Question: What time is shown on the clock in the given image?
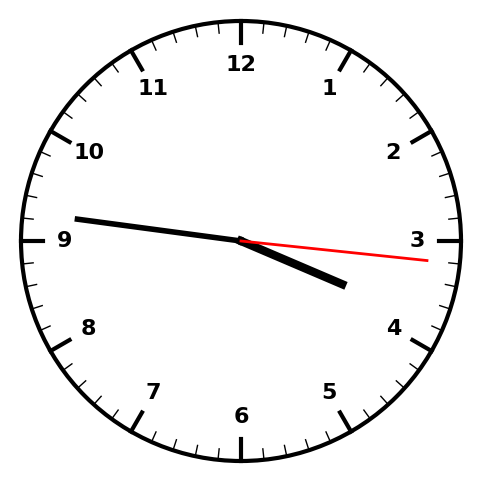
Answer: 03:46:16